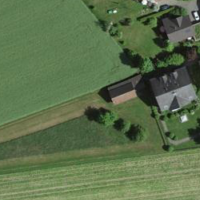
EUNIS habitat code: 52
Species observed at this site:
Macroglossum stellatarum